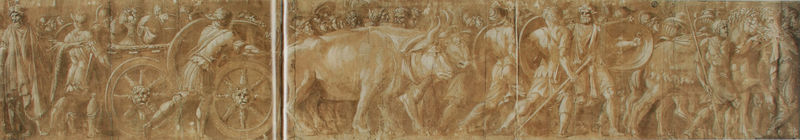
Titel: Krieger mit Ochsenkarren, die mit Kriegsbeute beladen sind
Standort: Paris
Institution: Louvre
Schlagwörter: gott, kampf, kopf, kämpfer, körper, mann, nackt, weiß, gelb, menschen, ocker, ausschnitt, bewegung, braun, köpfe, marmor, männer, zeichnung, tiere, beige, band, gesicht, lang, stein, kühe, sonne, bauern, karren, pferd, pferde, reiter, räder, zug, kuh, rind, kutsche, ziehen, sepia, rad, wagen, krieg, querformat, schlacht, lanze, soldaten, muskeln, wandmalerei, schild, antike, seil, schilder, schwert, waffen, kreiger, kämpfen, rüstung, rom, fries, römer, helme, antik, griechen, pfer, krieger, griechenland, lanzen, prozession, opfer, speer, fresko, hörner, streitwagen, gespann, ochse, ochsen, ochsengespann, stier, stiere, pfeil, rötel, schieben, triumphzug, knick, reifen, vorwärts, römisch, waagen, gehörn, ritzen, schilde, trophäen, masken, tross, sper, maht, ochsenkarren, kriegszug, fris, von links nach rechts, maslen, specihen, oranghe, ochsenkaarren